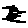
Label: tree